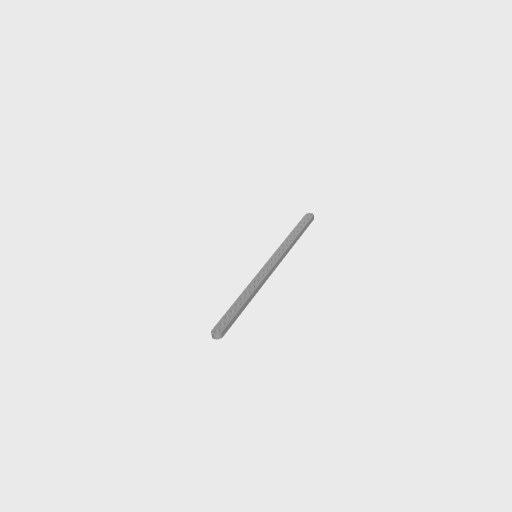
Part: FlatBeam23H